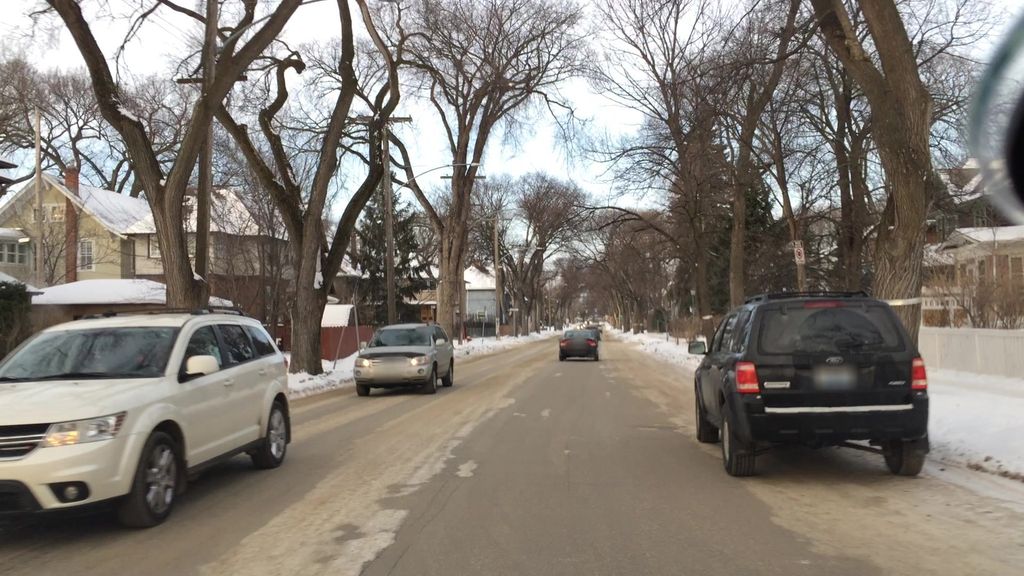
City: winnipeg